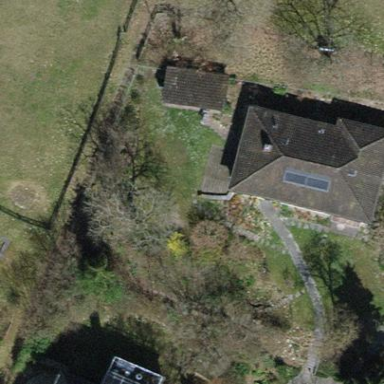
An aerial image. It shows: Detached building with hipped roof.